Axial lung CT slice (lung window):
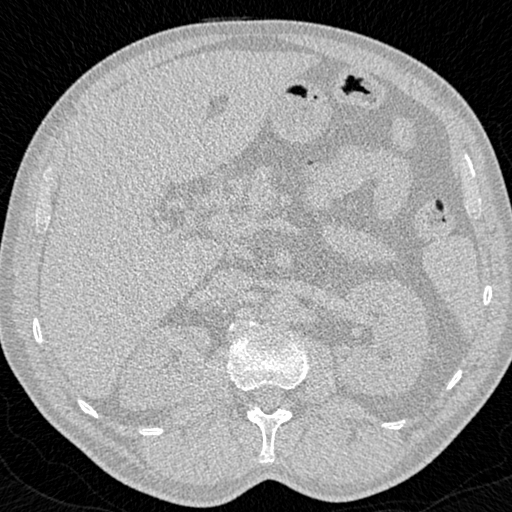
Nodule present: no